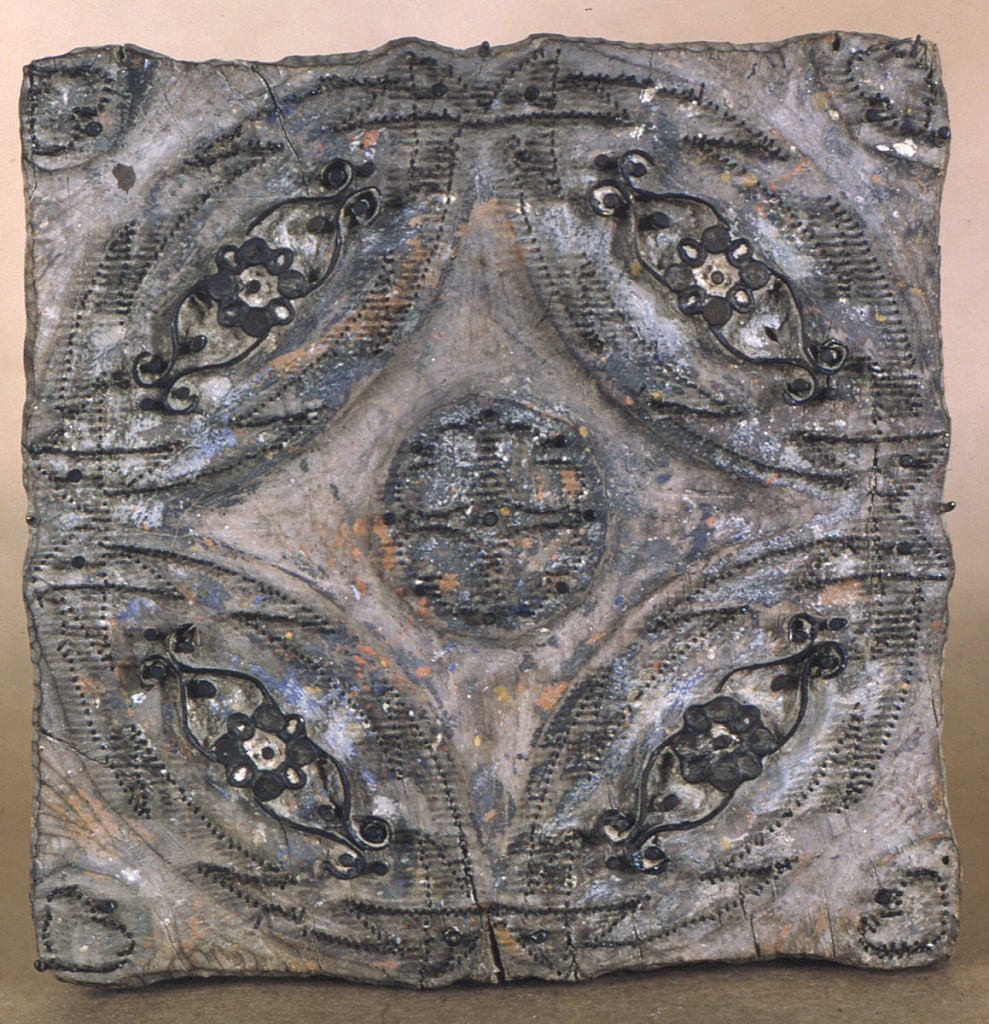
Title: Printing block
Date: mid-18th–mid-19th century
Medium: wood, metal
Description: Circular design with a symmetrical arrangement of small floral motifs bordered by lines.